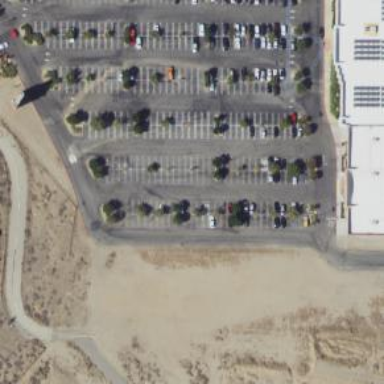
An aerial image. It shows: Parking space.